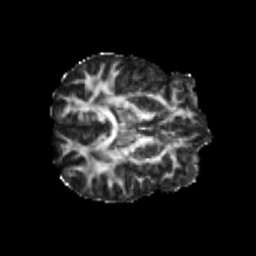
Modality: FA
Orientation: axial
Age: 24
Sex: male
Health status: healthy
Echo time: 0.074 s